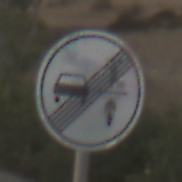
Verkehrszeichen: EndeVerbotUeberholenEinspurigeFahrzeuge
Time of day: SunriseSunset
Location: Outdoor (RoadRail)
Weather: PartlyCloudy
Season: NotSpecified
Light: Natural